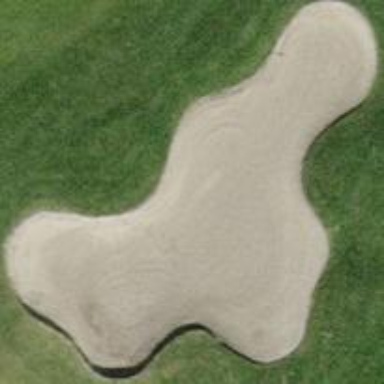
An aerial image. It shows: Sandy area is golf bunker.